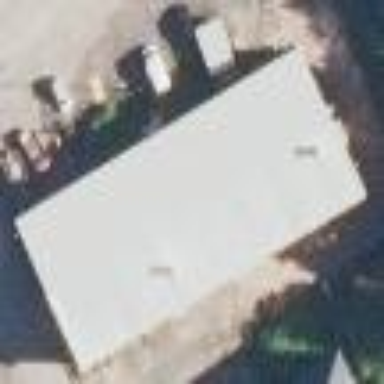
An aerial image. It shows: Industrial building.